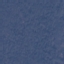
Land use / land cover class: Forest